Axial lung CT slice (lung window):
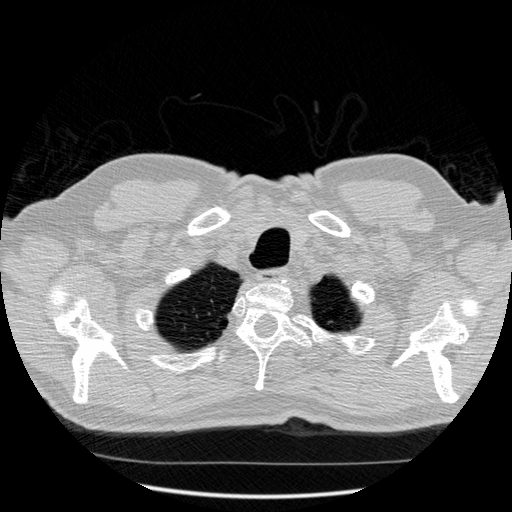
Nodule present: no